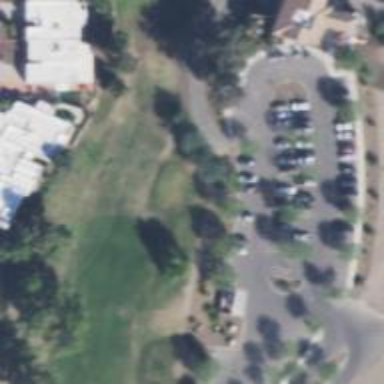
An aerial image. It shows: Path for both roads and golfers.